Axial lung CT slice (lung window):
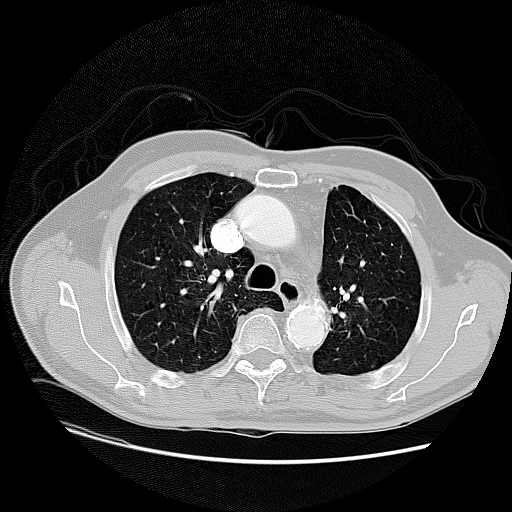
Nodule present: no